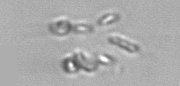
Label: Dinobryon